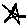
Label: star